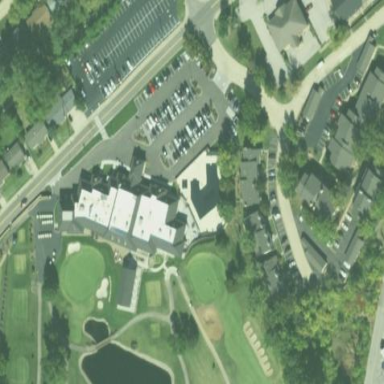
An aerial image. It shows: Clubhouse building at golf course.